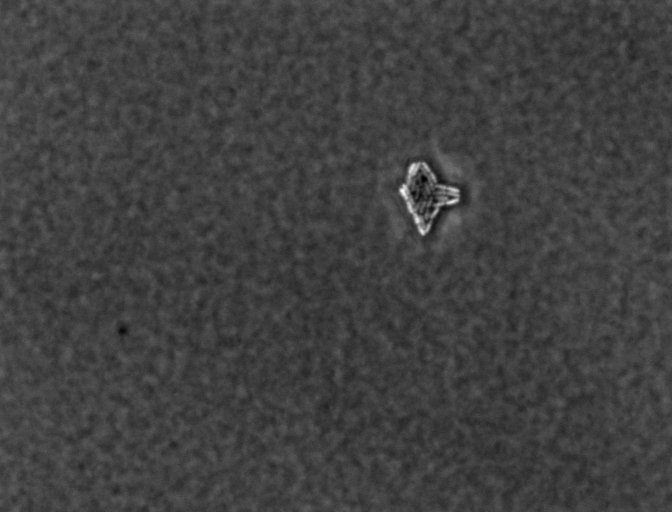
Salmonella enterica Typhimurium